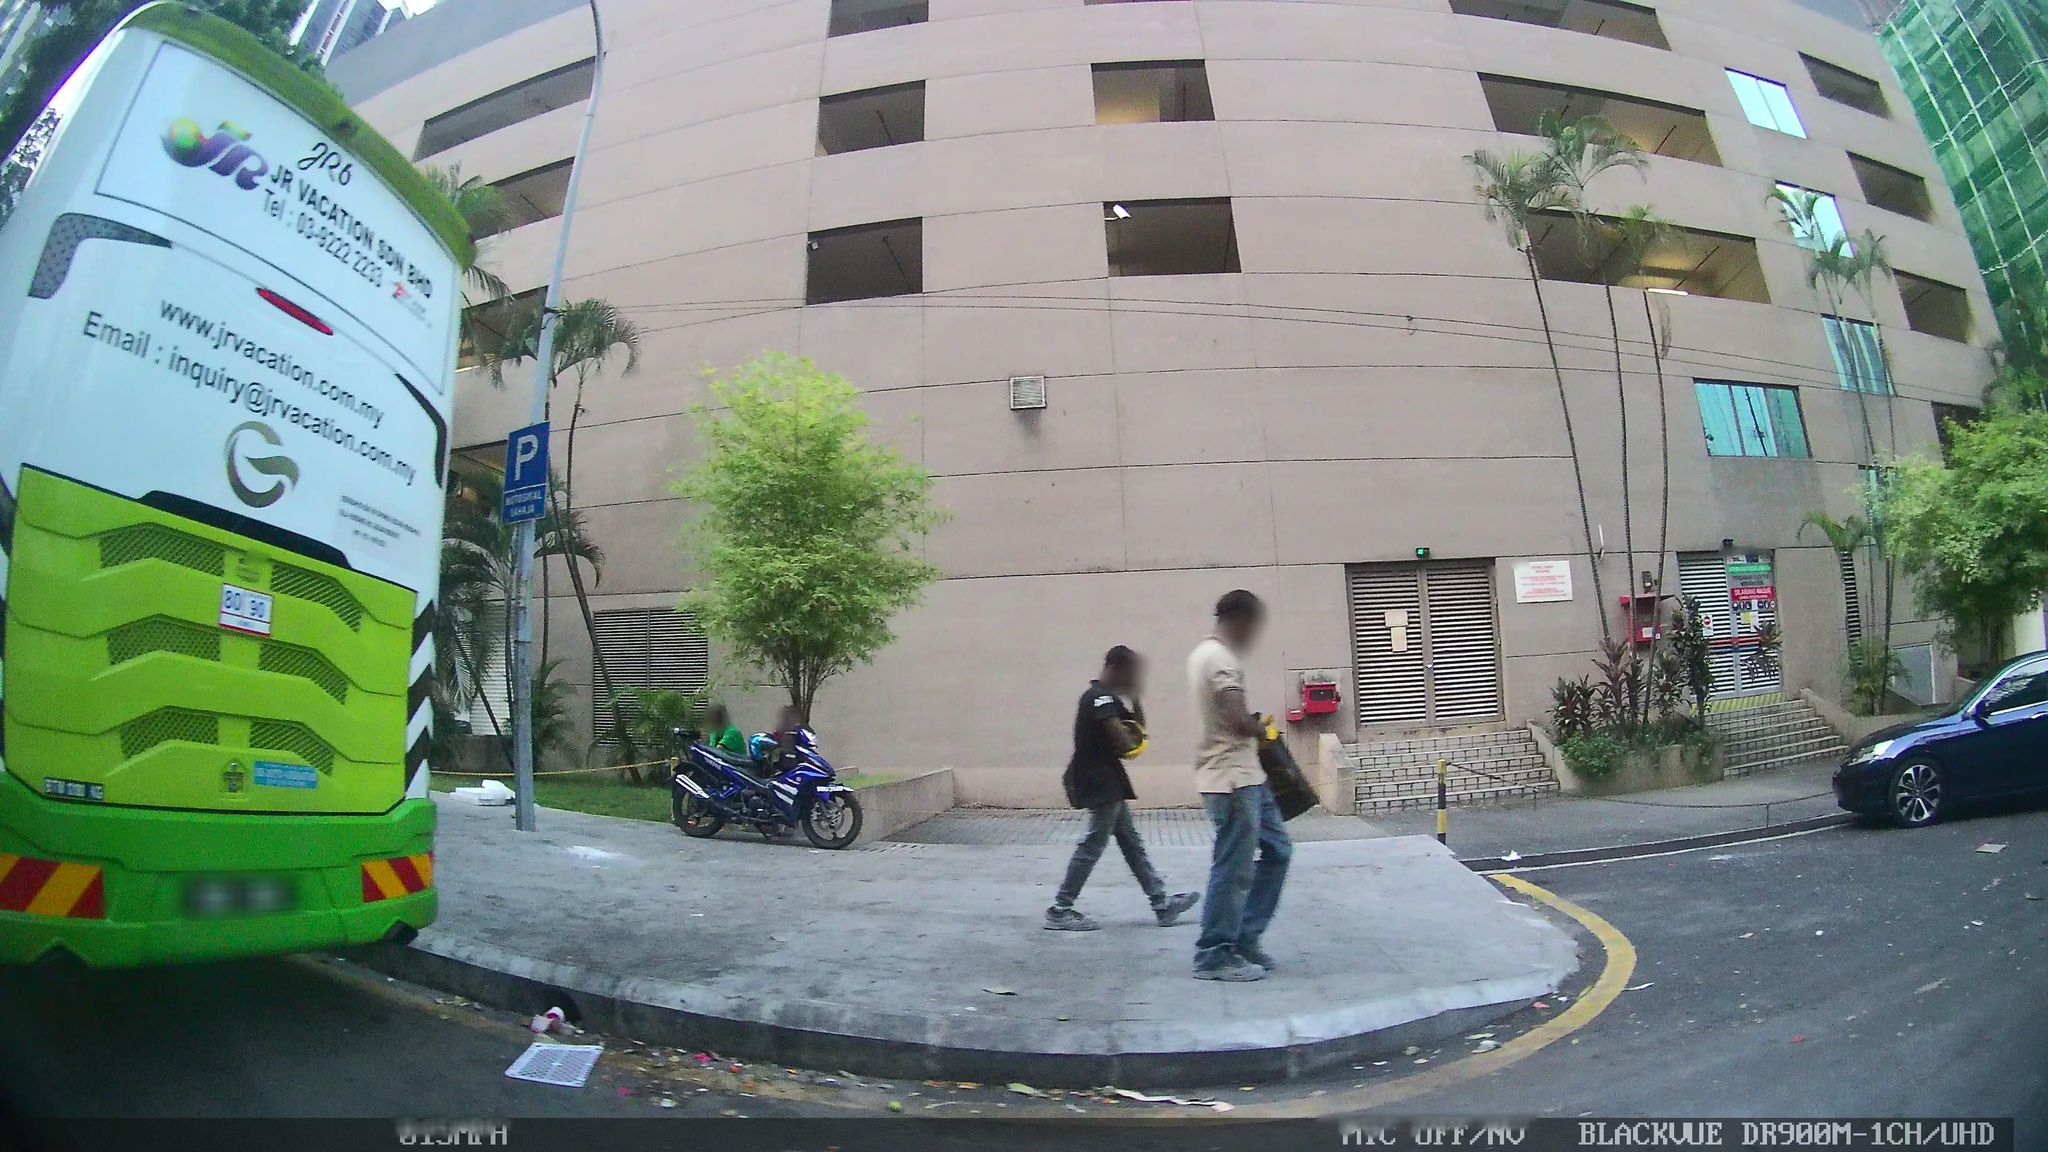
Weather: clear
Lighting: day
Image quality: good
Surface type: walking surface
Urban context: urban centre
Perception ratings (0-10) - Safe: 5.46, Lively: 9.53, Beautiful: 1.73, Boring: 2.2, Depressing: 4.75, Wealthy: 4.79